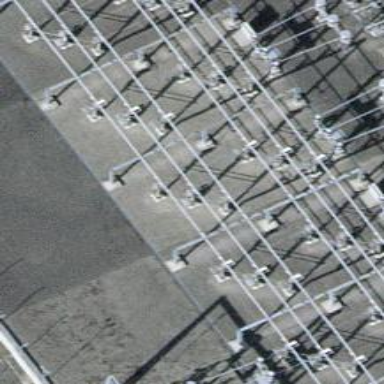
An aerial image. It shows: Power line in the image.